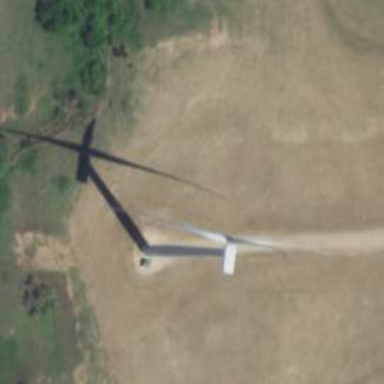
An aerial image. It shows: Wind turbine generator that utilizes wind as its source for generating electricity. It is of the horizontal axis type.